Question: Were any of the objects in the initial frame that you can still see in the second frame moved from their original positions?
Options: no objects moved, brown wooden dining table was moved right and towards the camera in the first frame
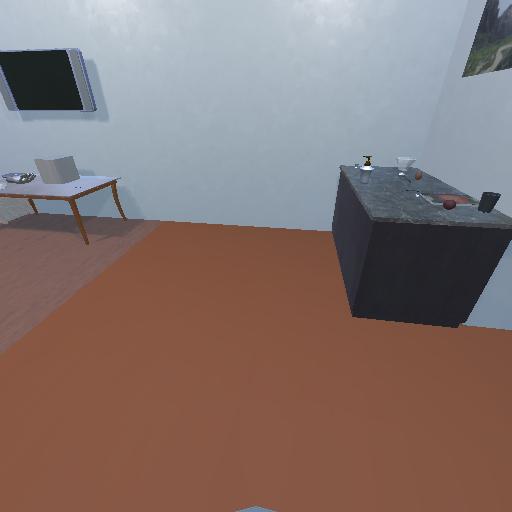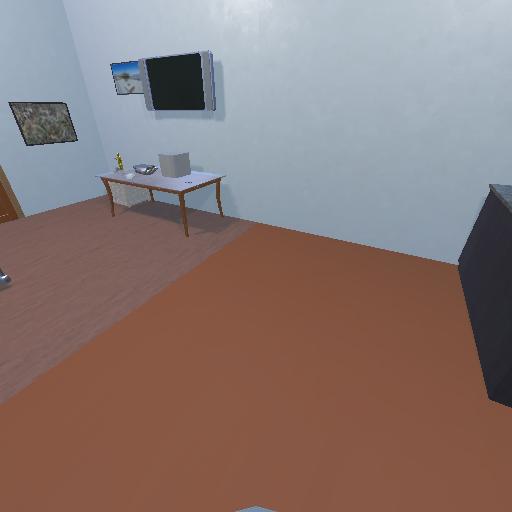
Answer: no objects moved